Field crop: maize
Growth stage: 2
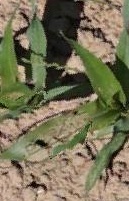
Species: maize